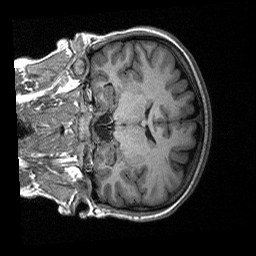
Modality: T1w
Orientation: coronal
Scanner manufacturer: siemens
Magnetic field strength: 3 T
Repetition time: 2.3 s
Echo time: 0.00226 s